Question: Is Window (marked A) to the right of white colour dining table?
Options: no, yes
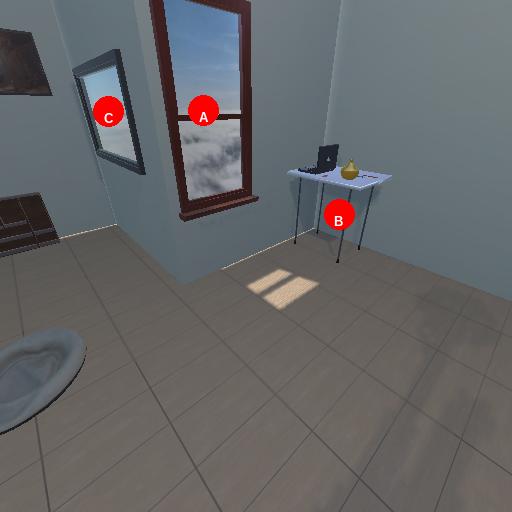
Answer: no